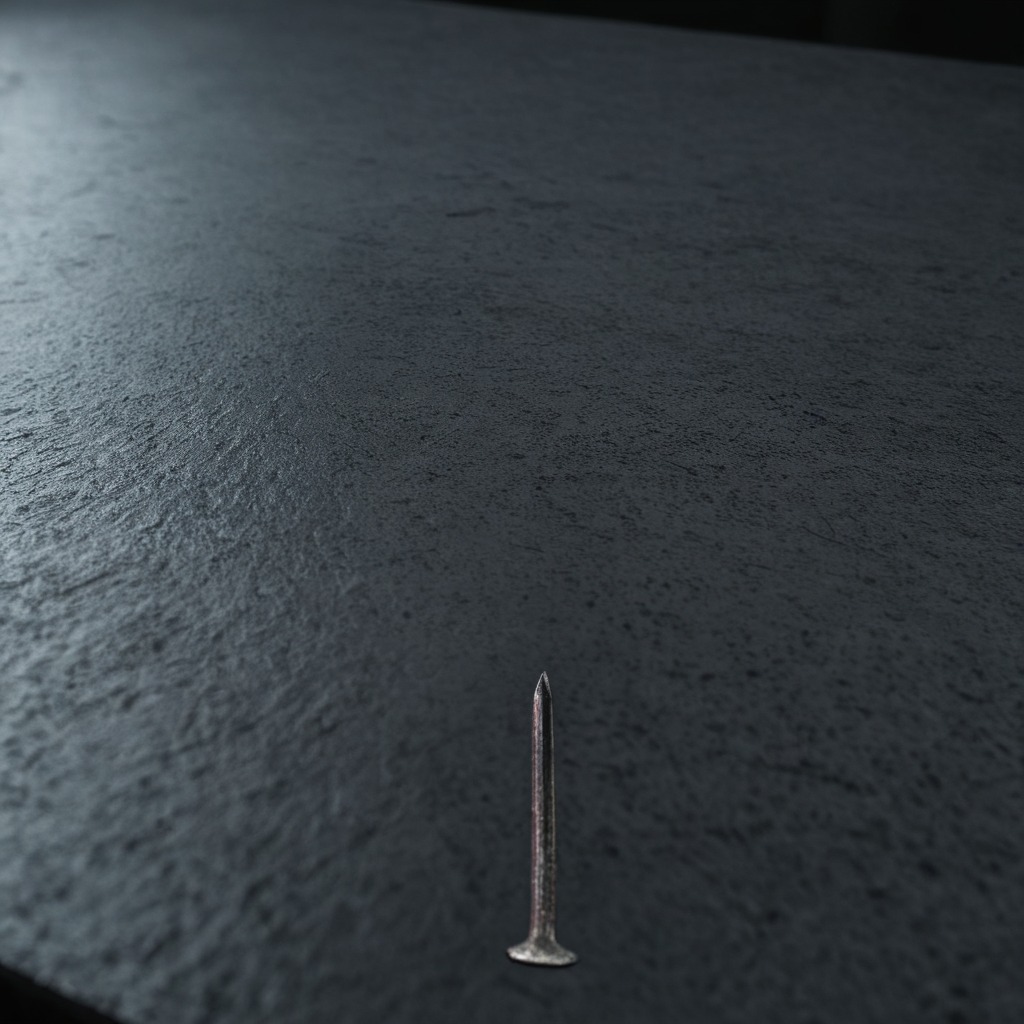
A nail is lying on a clean granite table inside a workshop at night dim ambient light soft shadows worn but